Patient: sex F, age 46
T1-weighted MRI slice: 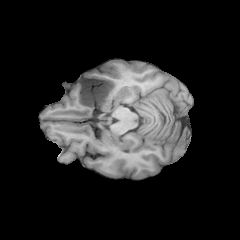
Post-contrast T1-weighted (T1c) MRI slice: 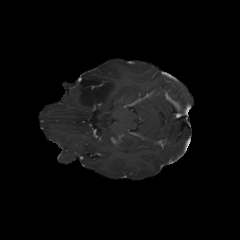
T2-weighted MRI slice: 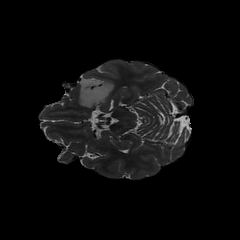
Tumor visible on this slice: yes
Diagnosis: Astrocytoma, IDH-mutant
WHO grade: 2